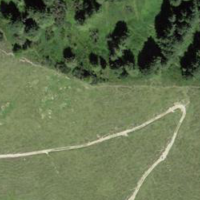
EUNIS habitat code: 31
Species observed at this site:
Briza media
Ajuga pyramidalis
Gymnadenia rhellicani
Leucanthemum adustum
Vaccinium myrtillus
Arnica montana
Pinguicula vulgaris